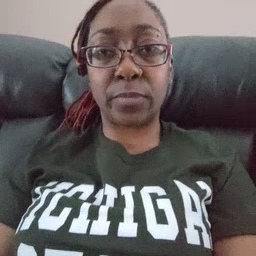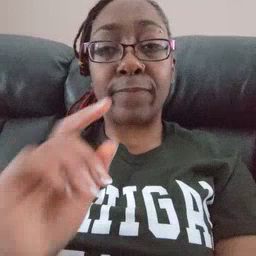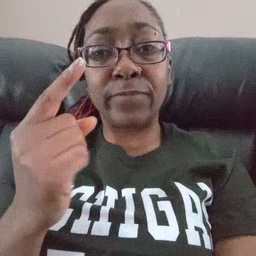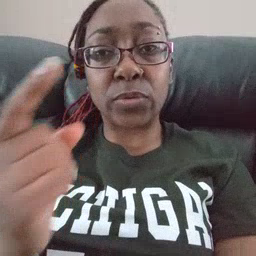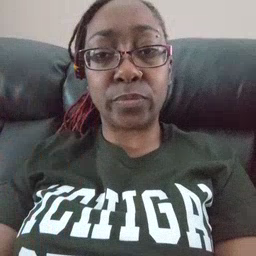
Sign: finger